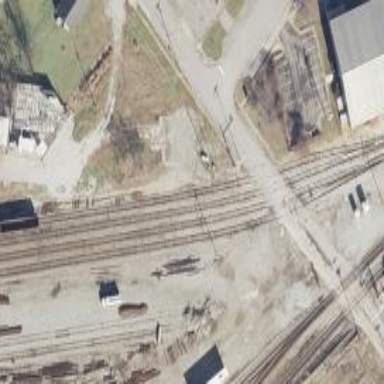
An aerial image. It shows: Railway yard in service.